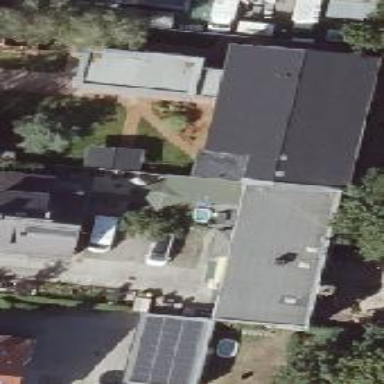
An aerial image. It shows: Kindergarten with flat roof.